Interaction volume radius: 5 \u00c5
Interaction volume height: 20 \u00c5
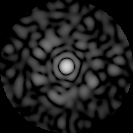
Disorder parameter: 0.8467